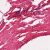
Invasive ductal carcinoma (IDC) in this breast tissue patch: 0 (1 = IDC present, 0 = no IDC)